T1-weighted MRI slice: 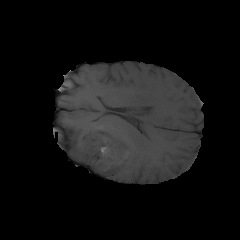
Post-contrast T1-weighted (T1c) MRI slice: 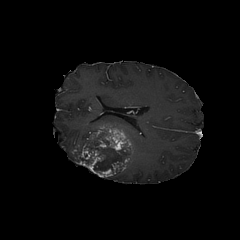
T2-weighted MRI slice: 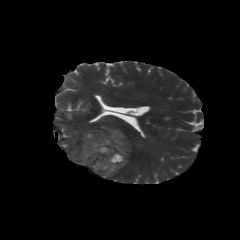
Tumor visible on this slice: yes